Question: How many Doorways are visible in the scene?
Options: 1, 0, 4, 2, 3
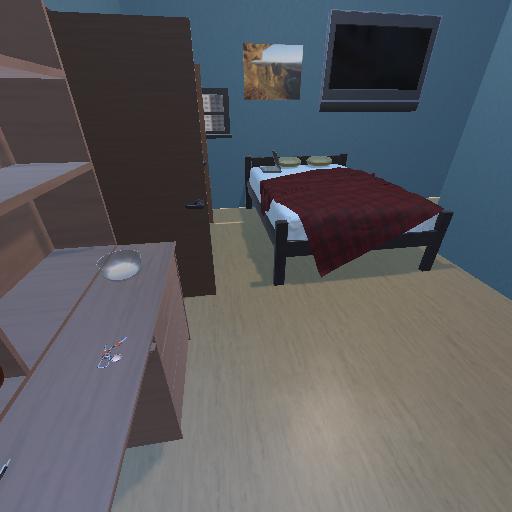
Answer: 1